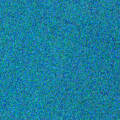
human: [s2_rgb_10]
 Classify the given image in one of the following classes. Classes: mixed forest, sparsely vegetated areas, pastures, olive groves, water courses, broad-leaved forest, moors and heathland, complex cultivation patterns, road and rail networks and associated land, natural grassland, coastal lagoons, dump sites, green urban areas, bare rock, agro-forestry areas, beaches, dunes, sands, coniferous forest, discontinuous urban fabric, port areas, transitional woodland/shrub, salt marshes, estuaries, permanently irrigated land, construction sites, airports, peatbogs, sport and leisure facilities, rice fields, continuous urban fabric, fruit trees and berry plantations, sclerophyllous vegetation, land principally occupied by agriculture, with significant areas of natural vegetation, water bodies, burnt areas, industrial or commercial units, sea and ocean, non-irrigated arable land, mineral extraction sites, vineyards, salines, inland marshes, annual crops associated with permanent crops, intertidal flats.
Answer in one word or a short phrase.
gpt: sea and ocean